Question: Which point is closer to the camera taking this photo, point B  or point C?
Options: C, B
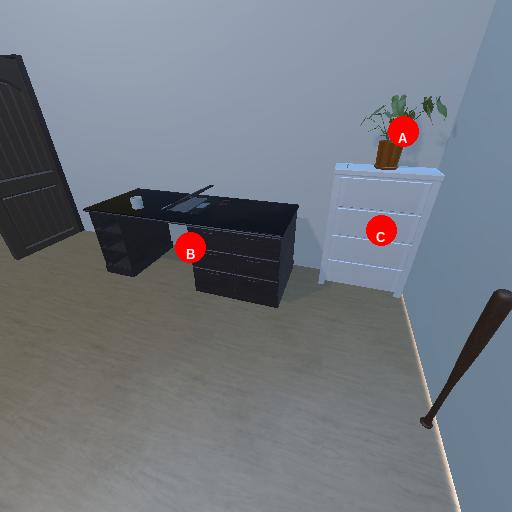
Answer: C